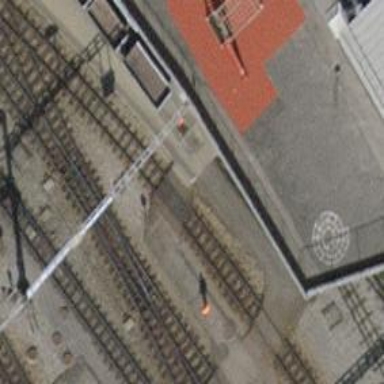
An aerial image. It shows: Narrow-gauge railway siding with electrified contact line. The siding has one track.